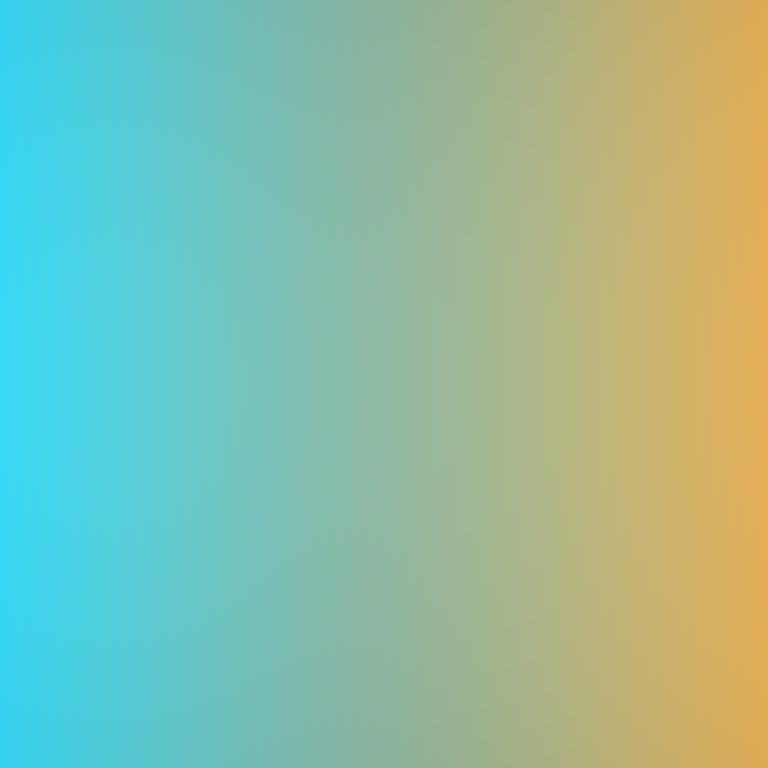
Abstract light effect, smooth gradient from cyan to golden yellow, calm atmosphere, soft glow, no room, no furniture, no objects.